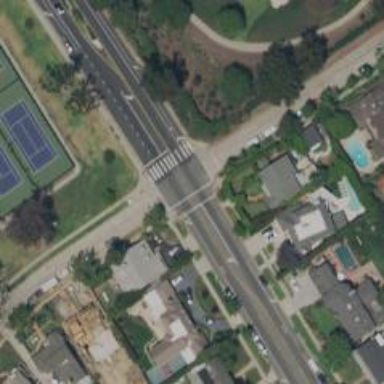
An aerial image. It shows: Footway with crossing lines.